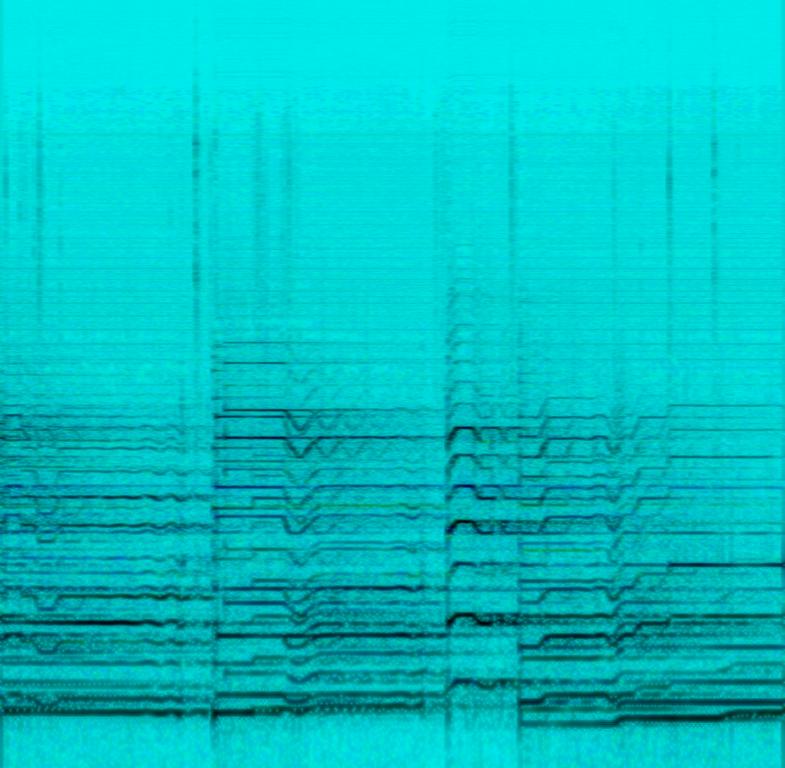
The low quality recording features a cover of an R & B/soul song and it consists of a steel guitar solo melody. There are some pedal tapping noises. Overall the recording is noisy and it sounds passionate and soulful.